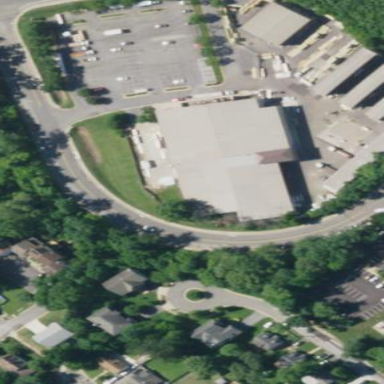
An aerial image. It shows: Commercial building.